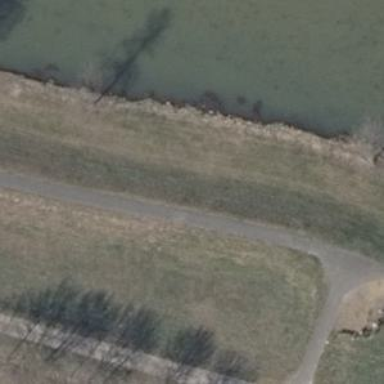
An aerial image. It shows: Asphalt path.